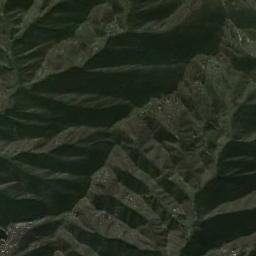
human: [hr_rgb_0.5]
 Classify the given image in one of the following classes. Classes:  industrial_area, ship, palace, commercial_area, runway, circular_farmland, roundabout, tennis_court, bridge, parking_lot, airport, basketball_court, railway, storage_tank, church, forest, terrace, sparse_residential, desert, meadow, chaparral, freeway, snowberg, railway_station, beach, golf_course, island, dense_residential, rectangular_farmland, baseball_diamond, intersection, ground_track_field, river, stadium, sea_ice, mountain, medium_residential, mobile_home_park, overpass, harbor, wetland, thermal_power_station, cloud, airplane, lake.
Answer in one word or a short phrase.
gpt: mountain